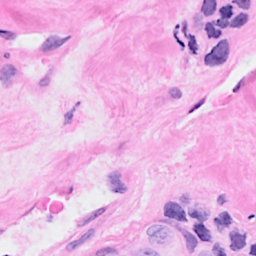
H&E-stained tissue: Breast